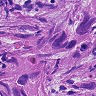
Metastatic tissue present: yes